Breast ultrasound image
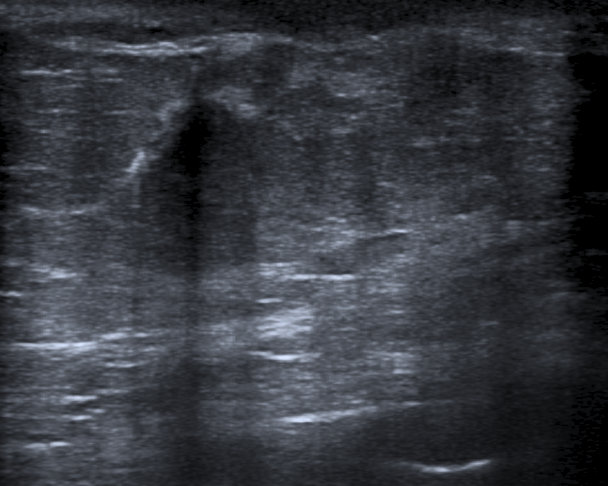
Diagnosis: normal